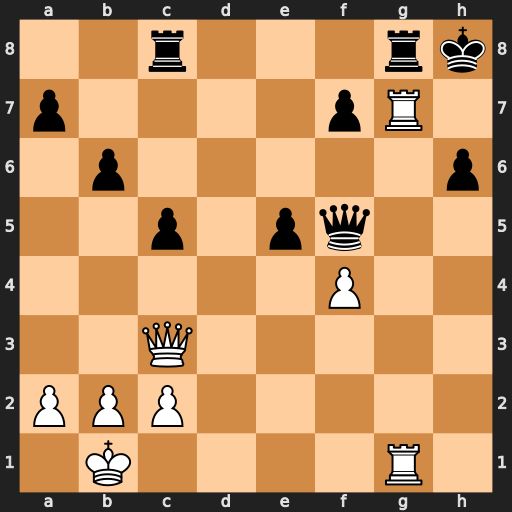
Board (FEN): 2r3rk/p4pR1/1p5p/2p1pq2/5P2/2Q5/PPP5/1K4R1
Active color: w
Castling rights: -
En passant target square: -
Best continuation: Qg3 Qg6 Rxg6